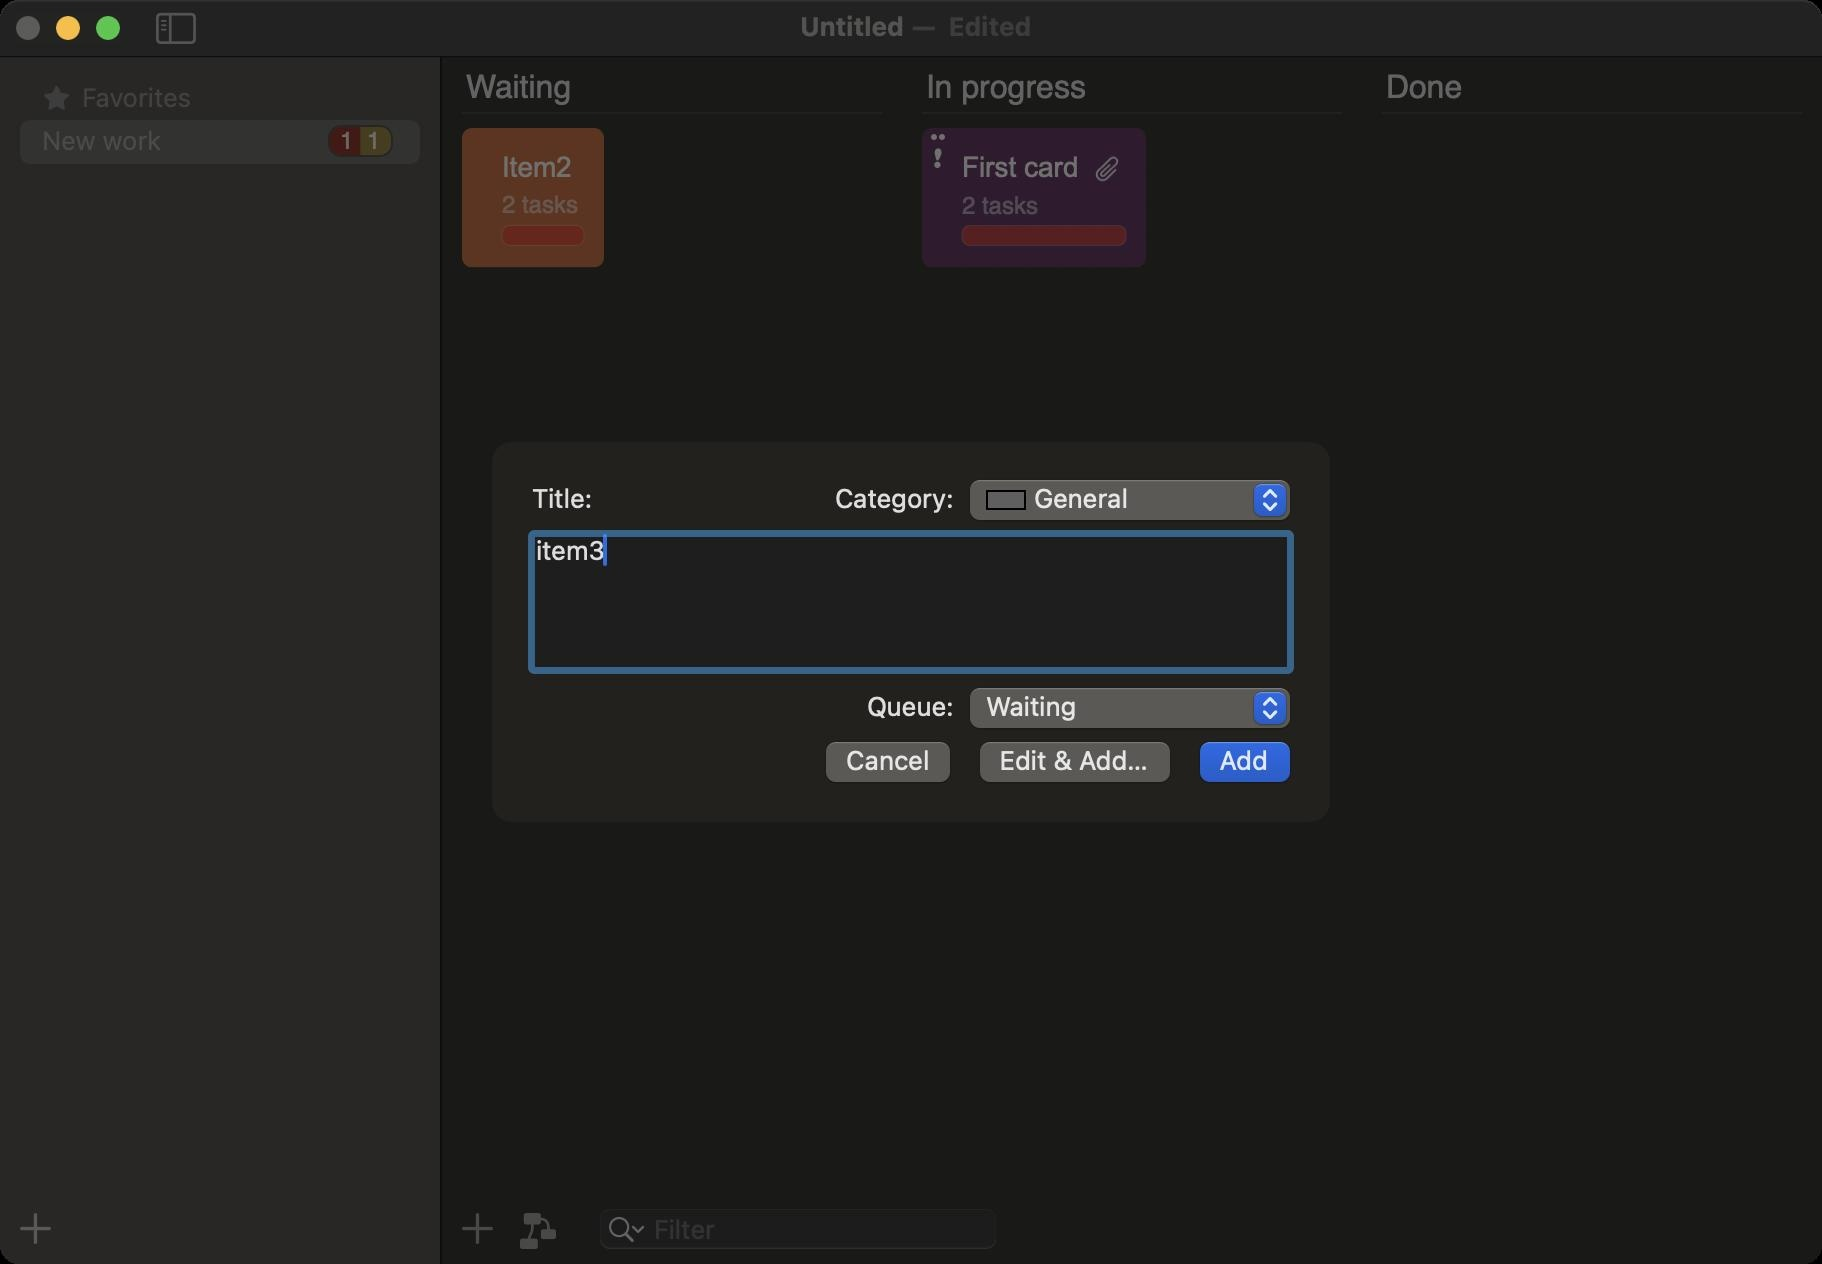
Accessibility tree:
{"name": "Untitled", "role": "AXWindow", "description": null, "role_description": "standard window", "value": null, "position": "415.00;248.00", "size": "911;632", "children": [{"name": null, "role": "AXSplitGroup", "description": null, "role_description": "split group", "value": null, "position": "0.00;28.00", "size": "911;604", "children": [{"name": null, "role": "AXScrollArea", "description": null, "role_description": "scroll area", "value": null, "position": "0.00;28.00", "size": "220;569", "children": [{"name": null, "role": "AXTable", "description": null, "role_description": "table", "value": null, "position": "0.00;28.00", "size": "220;569", "children": [{"name": null, "role": "AXRow", "description": null, "role_description": "table row", "value": null, "position": "0.00;38.00", "size": "220;22", "children": [{"name": null, "role": "AXCell", "description": null, "role_description": "cell", "value": null, "position": "16.00;40.00", "size": "188;17", "children": [{"name": null, "role": "AXStaticText", "description": null, "role_description": "text", "value": "Favorites", "position": "39.00;40.50", "size": "142;16", "children": []}]}]}, {"name": null, "role": "AXRow", "description": null, "role_description": "table row", "value": null, "position": "0.00;60.00", "size": "220;22", "children": [{"name": null, "role": "AXCell", "description": null, "role_description": "cell", "value": null, "position": "16.00;62.00", "size": "188;17", "children": [{"name": null, "role": "AXTextField", "description": null, "role_description": "text field", "value": "New work", "position": "19.00;62.00", "size": "142;17", "children": []}]}]}, {"name": null, "role": "AXColumn", "description": null, "role_description": "column", "value": null, "position": "10.00;28.00", "size": "200;569", "children": []}]}]}, {"name": "", "role": "AXButton", "description": null, "role_description": "button", "value": null, "position": "8.00;602.00", "size": "20;24", "children": []}, {"name": null, "role": "AXSplitter", "description": null, "role_description": "splitter", "value": 220.0, "position": "220.00;28.00", "size": "1;604", "children": []}, {"name": null, "role": "AXSplitGroup", "description": null, "role_description": "split group", "value": null, "position": "221.00;28.00", "size": "690;604", "children": [{"name": null, "role": "AXGroup", "description": null, "role_description": "group", "value": null, "position": "221.00;28.00", "size": "690;604", "children": [{"name": null, "role": "AXScrollArea", "description": null, "role_description": "scroll area", "value": null, "position": "221.00;28.00", "size": "690;569", "children": [{"name": null, "role": "AXTextField", "description": null, "role_description": "text field", "value": "Waiting", "position": "231.00;34.00", "size": "172;20", "children": []}, {"name": null, "role": "AXTextField", "description": null, "role_description": "text field", "value": "", "position": "406.00;34.00", "size": "35;20", "children": []}, {"name": null, "role": "AXTextField", "description": null, "role_description": "text field", "value": "In progress", "position": "461.00;34.00", "size": "172;20", "children": []}, {"name": null, "role": "AXTextField", "description": null, "role_description": "text field", "value": "", "position": "636.00;34.00", "size": "35;20", "children": []}, {"name": null, "role": "AXTextField", "description": null, "role_description": "text field", "value": "Done", "position": "691.00;34.00", "size": "172;20", "children": []}, {"name": null, "role": "AXTextField", "description": null, "role_description": "text field", "value": "", "position": "866.00;34.00", "size": "35;20", "children": []}]}, {"name": "", "role": "AXButton", "description": null, "role_description": "button", "value": null, "position": "229.00;602.00", "size": "20;24", "children": []}, {"name": "", "role": "AXCheckBox", "description": null, "role_description": "toggle button", "value": 0, "position": "261.00;605.50", "size": "18;18", "children": []}, {"name": null, "role": "AXTextField", "description": null, "role_description": "search text field", "value": "", "position": "299.00;603.50", "size": "200;22", "children": [{"name": "", "role": "AXButton", "description": "search", "role_description": "button", "value": null, "position": "301.00;603.50", "size": "25;22", "children": []}]}]}]}]}, {"name": null, "role": "AXStaticText", "description": null, "role_description": "text", "value": "—", "position": "454.00;5.00", "size": "16;16", "children": []}, {"name": null, "role": "AXButton", "description": null, "role_description": "close button", "value": null, "position": "7.00;6.00", "size": "14;16", "children": []}, {"name": null, "role": "AXButton", "description": null, "role_description": "zoom button", "value": null, "position": "47.00;6.00", "size": "14;16", "children": [{"name": null, "role": "AXGroup", "description": null, "role_description": "group", "value": null, "position": "47.00;6.00", "size": "14;16", "children": [{"name": null, "role": "AXGroup", "description": null, "role_description": "group", "value": null, "position": "47.00;6.00", "size": "14;16", "children": []}]}]}, {"name": null, "role": "AXButton", "description": null, "role_description": "minimize button", "value": null, "position": "27.00;6.00", "size": "14;16", "children": []}, {"name": "", "role": "AXButton", "description": null, "role_description": "button", "value": null, "position": "76.00;3.50", "size": "24;21", "children": []}, {"name": "Edited", "role": "AXMenuButton", "description": "document actions", "role_description": "menu button", "value": null, "position": "471.00;5.00", "size": "54;16", "children": []}, {"name": null, "role": "AXStaticText", "description": null, "role_description": "text", "value": "Untitled", "position": "398.00;5.00", "size": "56;16", "children": []}, {"name": null, "role": "AXSheet", "description": null, "role_description": "sheet", "value": null, "position": "246.00;221.00", "size": "419;190", "children": [{"name": null, "role": "AXStaticText", "description": null, "role_description": "text", "value": "Title:", "position": "264.00;241.00", "size": "34;16", "children": []}, {"name": null, "role": "AXPopUpButton", "description": null, "role_description": "pop up button", "value": "General", "position": "482.00;239.00", "size": "167;25", "children": []}, {"name": null, "role": "AXTextField", "description": null, "role_description": "text field", "value": "item3", "position": "266.00;267.00", "size": "379;68", "children": []}, {"name": "Add", "role": "AXButton", "description": null, "role_description": "button", "value": null, "position": "593.00;366.00", "size": "59;32", "children": []}, {"name": "Cancel", "role": "AXButton", "description": null, "role_description": "button", "value": null, "position": "406.00;366.00", "size": "76;32", "children": []}, {"name": "Edit_&_Add…", "role": "AXButton", "description": null, "role_description": "button", "value": null, "position": "483.00;366.00", "size": "109;32", "children": []}, {"name": null, "role": "AXStaticText", "description": null, "role_description": "text", "value": "Category:", "position": "415.50;241.00", "size": "64;16", "children": []}, {"name": null, "role": "AXStaticText", "description": null, "role_description": "text", "value": "Queue:", "position": "431.50;345.00", "size": "48;16", "children": []}, {"name": null, "role": "AXPopUpButton", "description": null, "role_description": "pop up button", "value": "Waiting", "position": "482.00;343.00", "size": "167;25", "children": []}]}]}